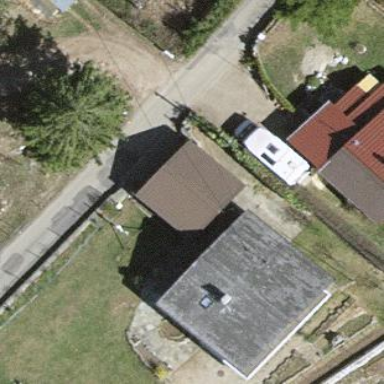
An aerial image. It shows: Garage building.